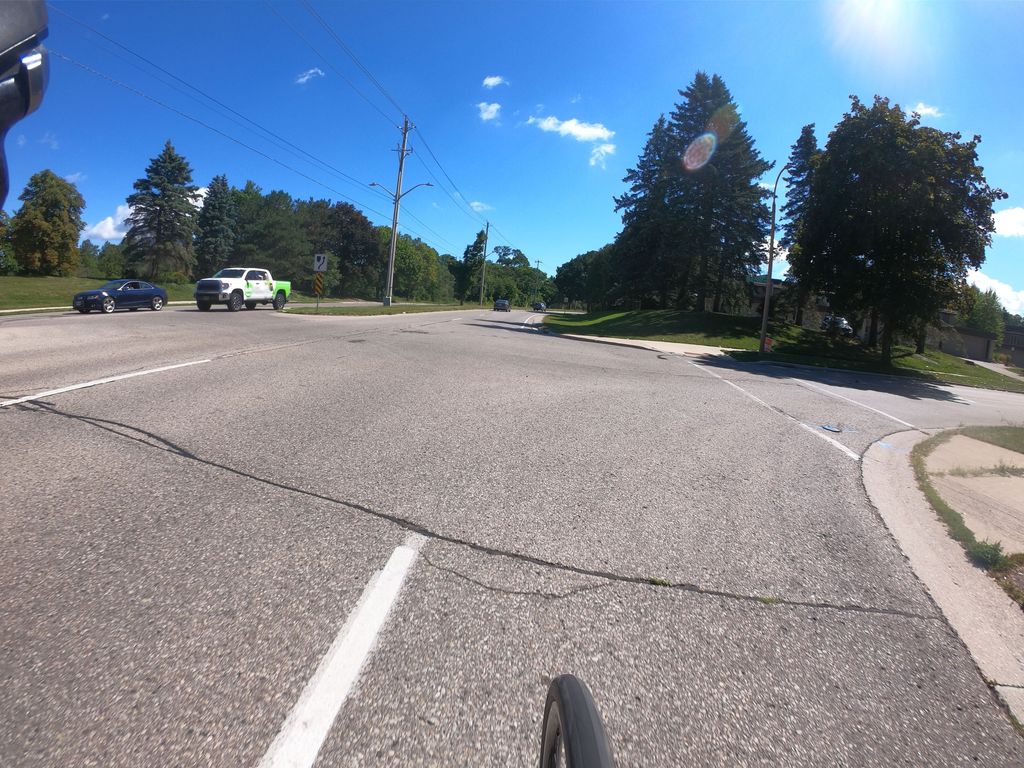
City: kitchener-waterloo